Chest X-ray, PA view. Patient: 60 years old, sex M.
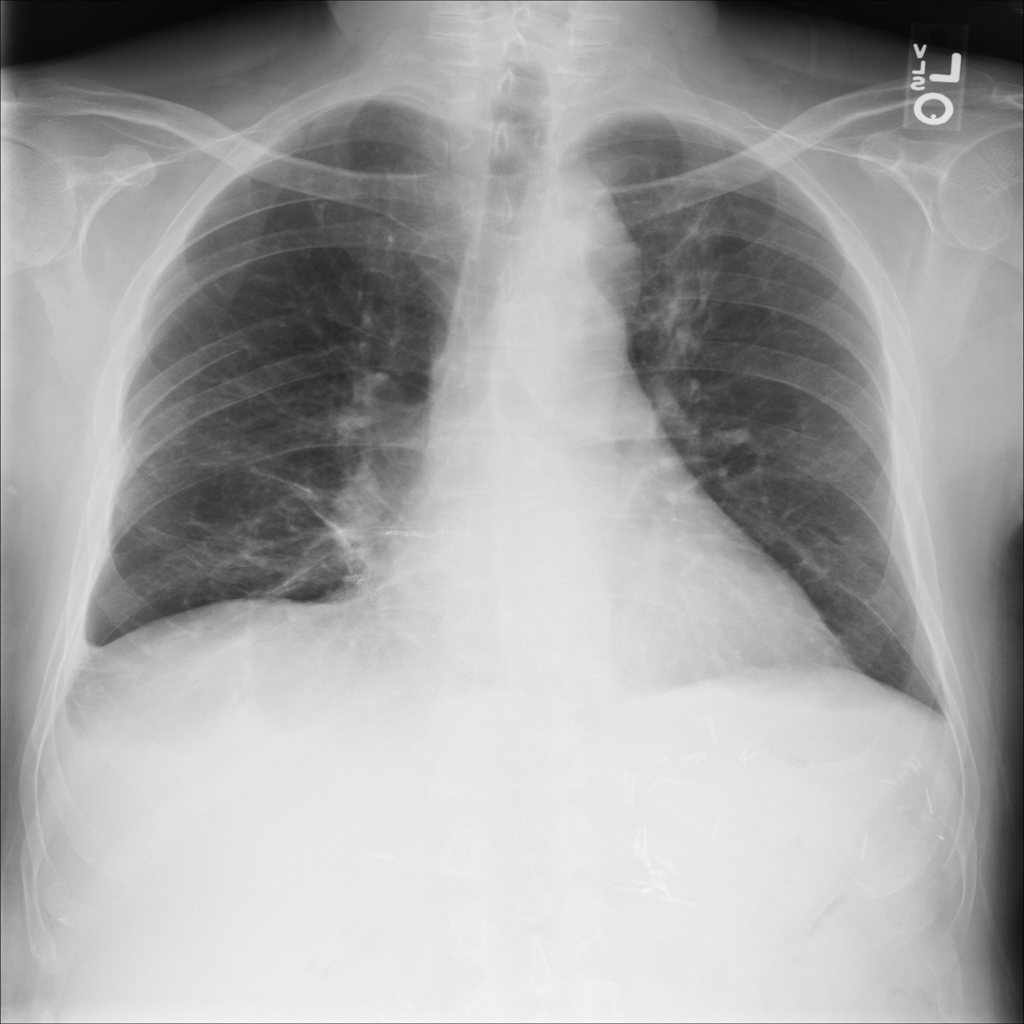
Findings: Effusion